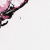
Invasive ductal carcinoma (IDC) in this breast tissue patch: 0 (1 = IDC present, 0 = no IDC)